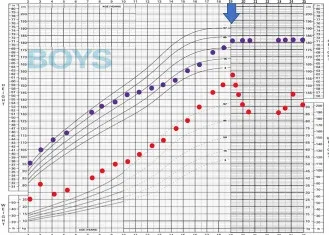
Modified WHO growth charts* display both case patients. Case patient 1:length for age, and ,weight for age.
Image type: chart (chart)